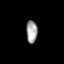
Tissue: skin
Cell type: Epithelial cells
Senescence score: 0.781
Nuclear area (px): 246
Mean DAPI intensity: 162.016